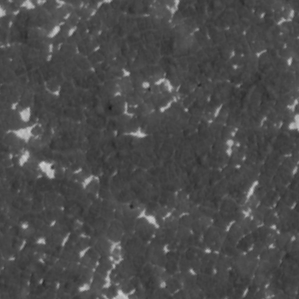
Label: frost